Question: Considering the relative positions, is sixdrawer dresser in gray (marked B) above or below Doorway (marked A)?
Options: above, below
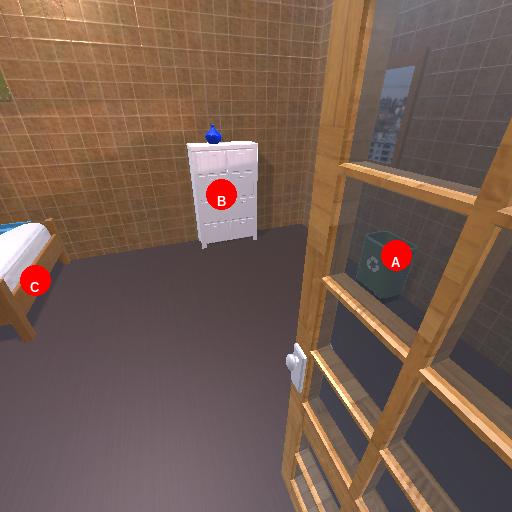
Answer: above